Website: lowes
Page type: review-order
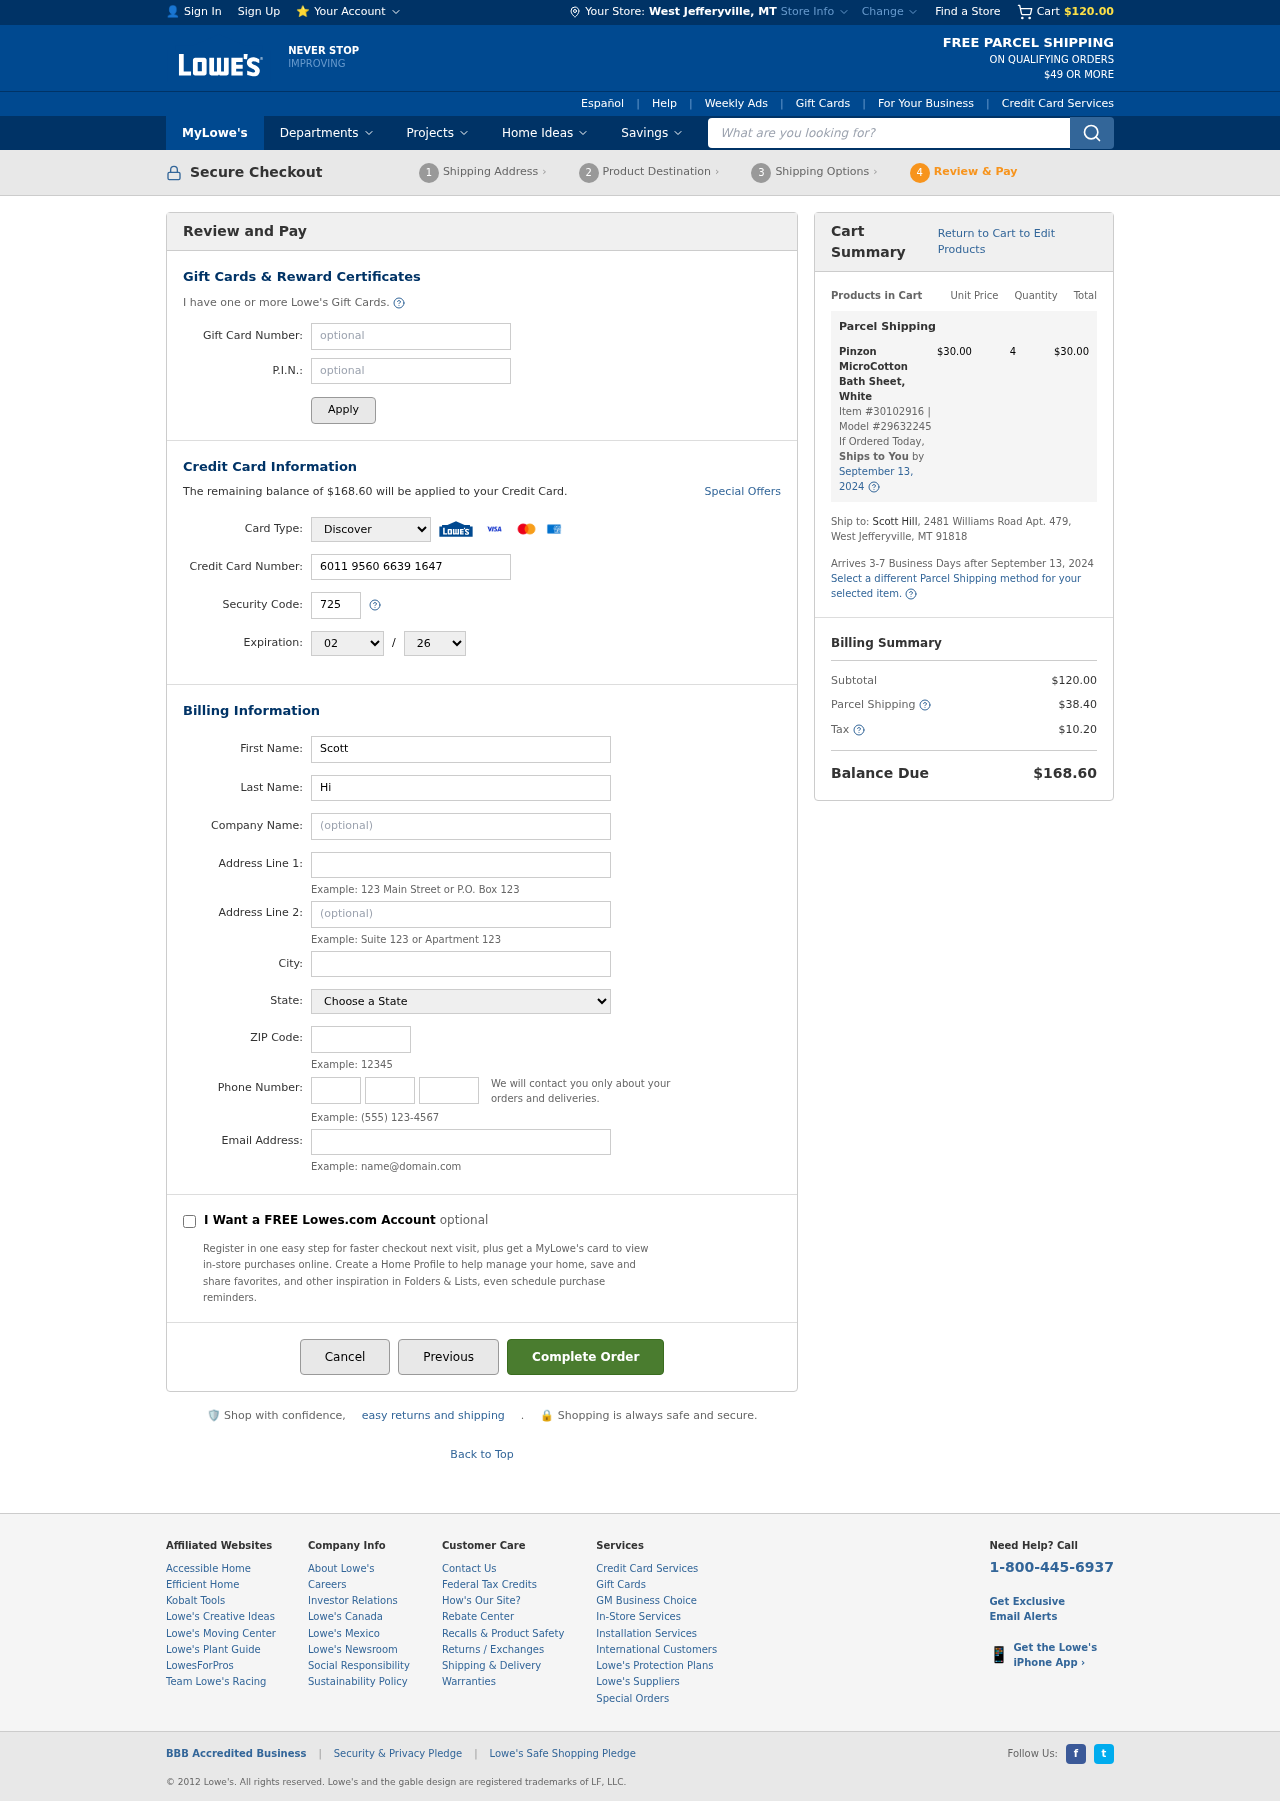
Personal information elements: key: PII_CARD_CVV
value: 725
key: PII_CARD_EXPIRY_MONTH
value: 02
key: PII_CARD_EXPIRY_YEAR
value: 26
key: PII_CARD_NUMBER
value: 6011 9560 6639 1647
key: PII_CARD_TYPE
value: Discover
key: PII_CITY
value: West Jefferyville
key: PII_CITY_STATE
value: West Jefferyville, MT
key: PII_EMAIL
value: scotthill@gmail.com
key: PII_FIRSTNAME
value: Scott
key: PII_LASTNAME
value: Hill
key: PII_PHONE_AREA
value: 976
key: PII_PHONE_PREFIX
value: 290
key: PII_PHONE_SUFFIX
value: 6961
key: PII_POSTCODE
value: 91818
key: PII_STATE
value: Montana
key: PII_STREET
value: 2481 Williams Road Apt. 479
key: PII_STREET2
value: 2481 Williams Road Apt. 479
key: PII_STREET2
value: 684 Mitchell Throughway Suite 526
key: PII_FULLNAME2
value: Scott Hill
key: PII_CITY_STATE_ZIP2
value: West Jefferyville, MT 91818
Product elements: key: PRODUCT1_NAME
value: Pinzon MicroCotton Bath Sheet, White
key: PRODUCT1_PRICE
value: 30
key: PRODUCT1_QUANTITY
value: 4
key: PRODUCT1_ITEM_NUMBER
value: Item #30102916
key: PRODUCT1_MODEL_NUMBER
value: Model #29632245
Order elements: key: ORDER_SUBTOTAL
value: $120.00
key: ORDER_BALANCE_DUE
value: $168.60
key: ORDER_SHIPPING_DATE
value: September 13, 2024
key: ORDER_ITEM_TOTAL
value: $30.00
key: ORDER_SHIPPING_DATE2
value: September 13, 2024
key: ORDER_SHIPPING_COST
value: $38.40
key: ORDER_TAX
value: $10.20
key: ORDER_TOTAL
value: $168.60
Search elements: key: HEADER_SEARCH
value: What are you looking for?